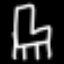
Label: chair